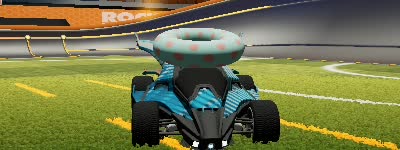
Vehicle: aftershock